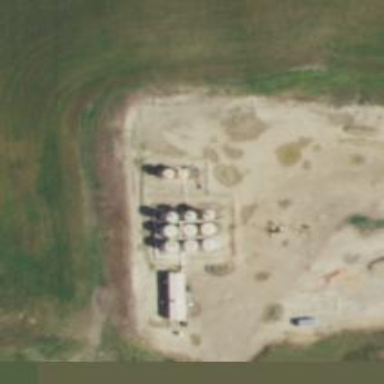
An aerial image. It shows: Storage tank that is man-made.